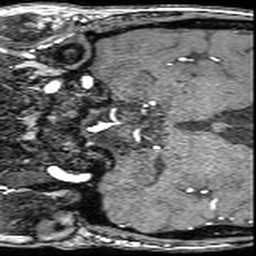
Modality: angio
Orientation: coronal
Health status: ill
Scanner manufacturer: siemens
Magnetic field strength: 3 T
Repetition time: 0.022 s
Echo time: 0.00395 s